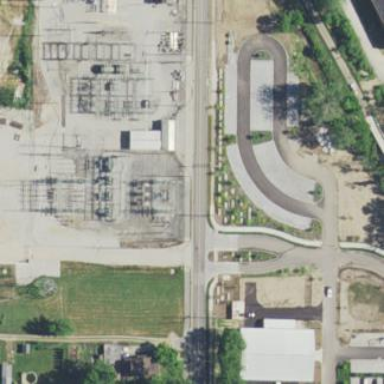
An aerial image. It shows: Power substation.